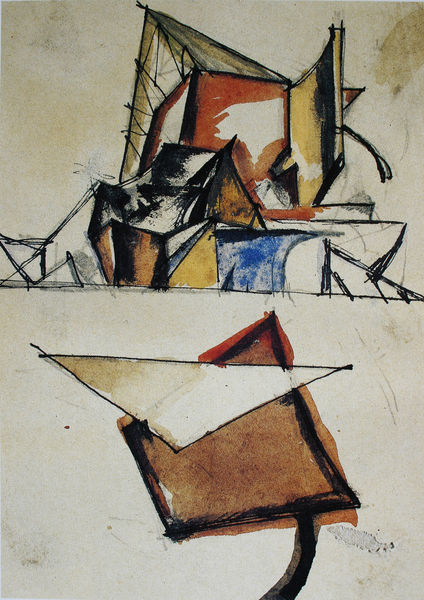
Titel: Entwurf zu einem Tempel der Völkergemeinschaft
Künstler: Wladimir Krinskij
Standort: Moskau
Institution: Staatliches Architekturmuseum
Schlagwörter: blau, aquarell, gelb, braun, schwarz, zeichnung, gebäude, rot, architektur, moderne, abstrakt, tusche, kohle, entwurf, geometrie, bauten